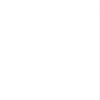
Label: dusty